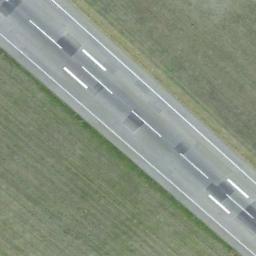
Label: runway